Group 1:
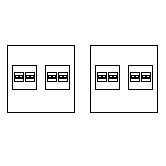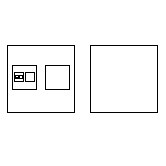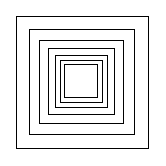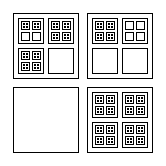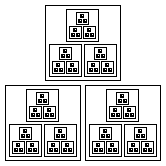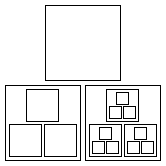
Group 2:
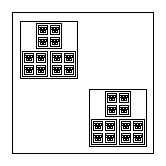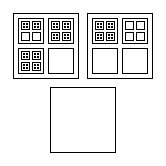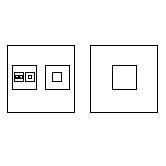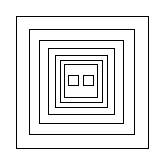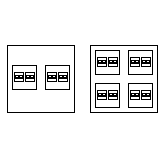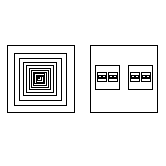
Rule separating the two groups: All nonempty boxes have same number of boxes in them vs. not so.
Concepts: fractal, nesting, recursion, self-reference
Author: Aaron David Fairbanks